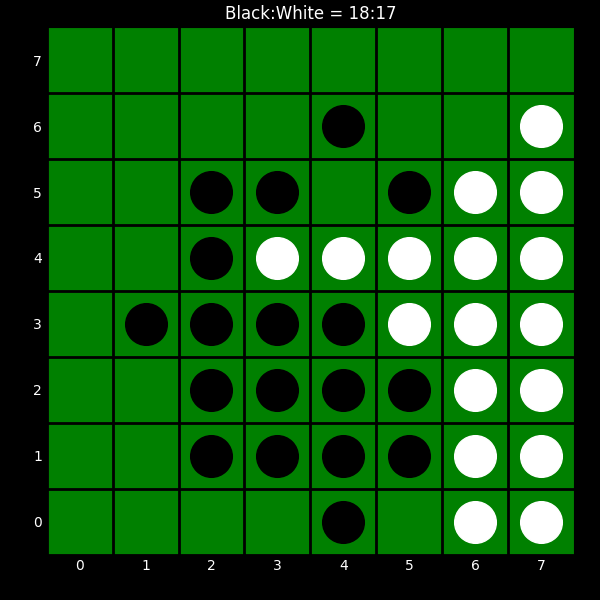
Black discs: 18
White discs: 17